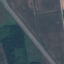
Land use / land cover: Highway